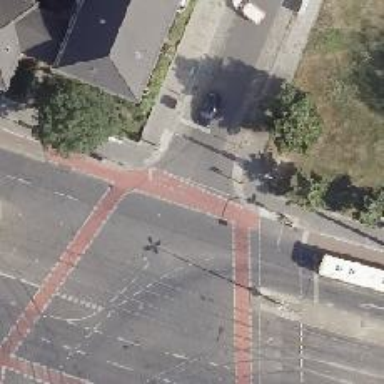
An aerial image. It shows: Residential road with asphalt surface. There are sidewalks on both sides. Parallel parking lanes with cobblestone surface on both sides of the road.